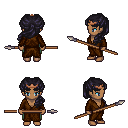
a pixel art fantasy rpg character, female body template, human, dark skin, brown robe, teal pants, raven princess hairstyle, bronze tiara, spear, four views (front, back, left, right), 2x2 character sprite sheet, small pixel art, hard edges, no anti-aliasing